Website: macys
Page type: billing-address
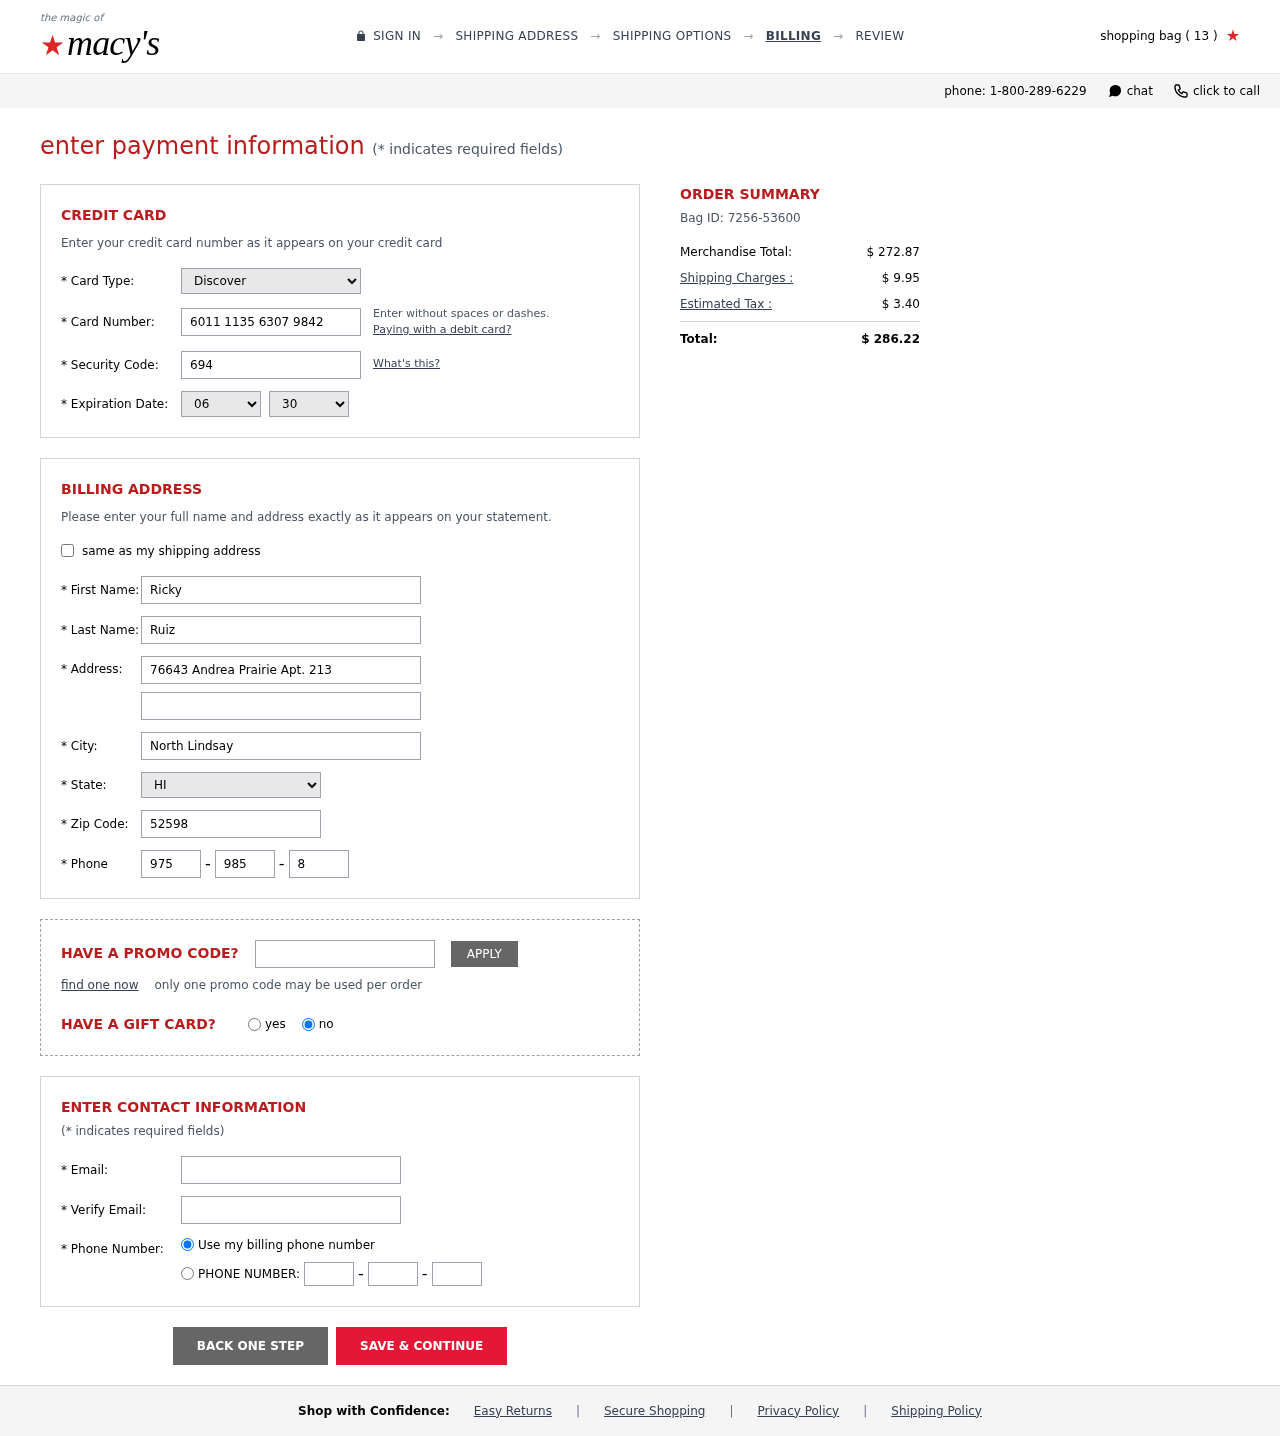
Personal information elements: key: PII_CARD_CVV
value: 694
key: PII_CARD_EXPIRY_MONTH
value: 06
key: PII_CARD_EXPIRY_YEAR
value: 30
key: PII_CARD_NUMBER
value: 6011 1135 6307 9842
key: PII_CARD_TYPE
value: Discover
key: PII_CITY
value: North Lindsay
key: PII_EMAIL
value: ricky.ruiz@yahoo.com
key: PII_FIRSTNAME
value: Ricky
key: PII_LASTNAME
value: Ruiz
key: PII_PHONE_AREA
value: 975
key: PII_PHONE_PREFIX
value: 985
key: PII_PHONE_SUFFIX
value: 8828
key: PII_POSTCODE
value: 52598
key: PII_STATE_ABBR
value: HI
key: PII_STREET
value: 76643 Andrea Prairie Apt. 213
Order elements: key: ORDER_NUM_ITEMS
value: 13
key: ORDER_ID
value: Bag ID: 7256-53600
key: ORDER_SUBTOTAL
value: $ 272.87
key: ORDER_SHIPPING_COST
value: $ 9.95
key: ORDER_TAX
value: $ 3.40
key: ORDER_TOTAL
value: $ 286.22